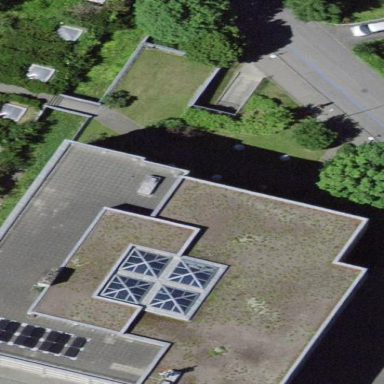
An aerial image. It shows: School building.